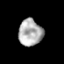
Tissue: prostate
Cell type: Myeloid cells
Senescence score: 0.319
Nuclear area (px): 623
Mean DAPI intensity: 174.875